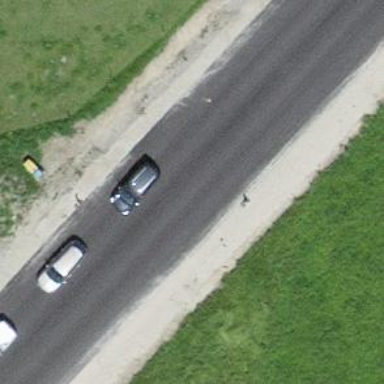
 featuring lanes for cyclists on both sides."